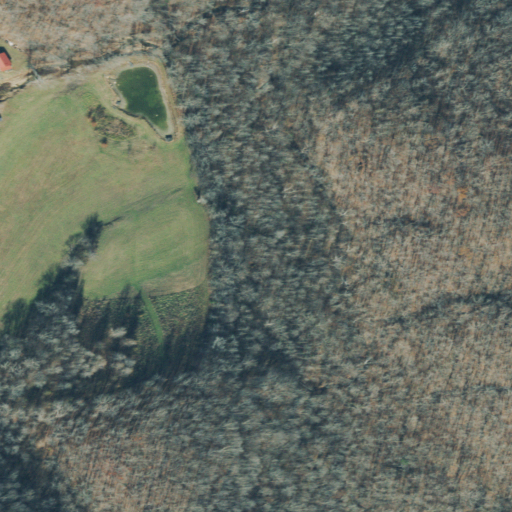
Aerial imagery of valley in Tennessee named Federson Hollow containing deciduous forest, pasture, mixed forest, open development, and open water